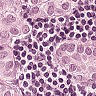
Metastatic tissue present: yes